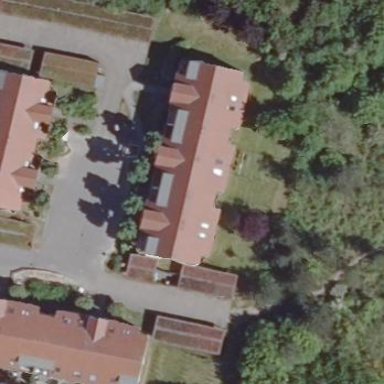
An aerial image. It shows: View of apartment building.